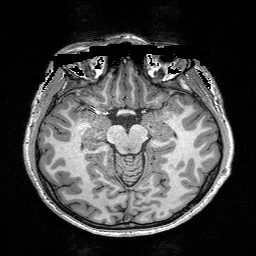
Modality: T1w
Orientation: coronal